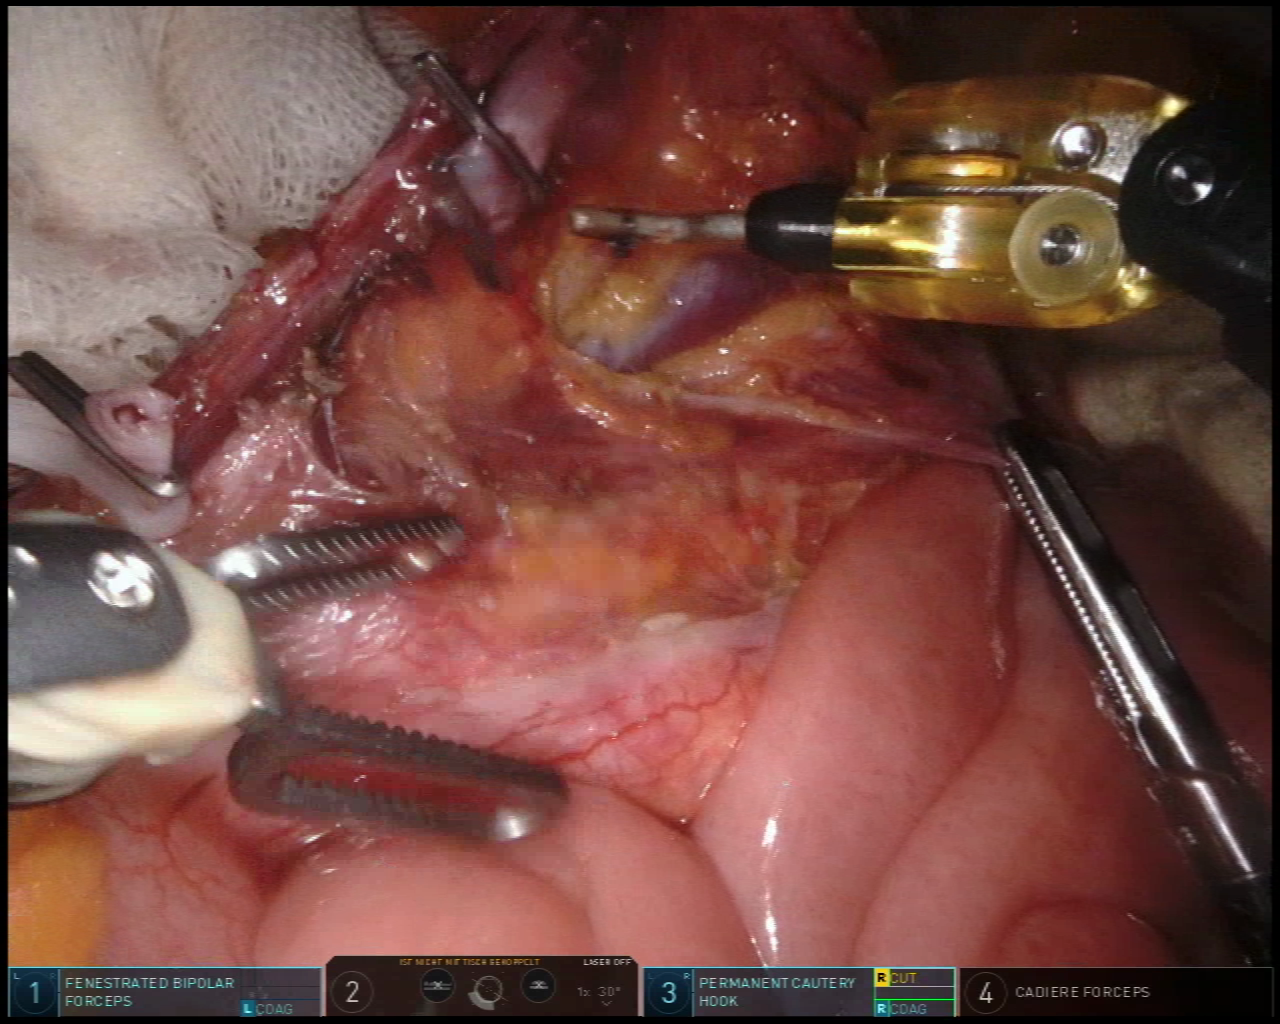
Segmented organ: intestinal_veins
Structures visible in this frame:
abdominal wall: no
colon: no
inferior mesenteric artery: no
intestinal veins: yes
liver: no
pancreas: no
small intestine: yes
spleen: no
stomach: no
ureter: no
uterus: no
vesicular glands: no